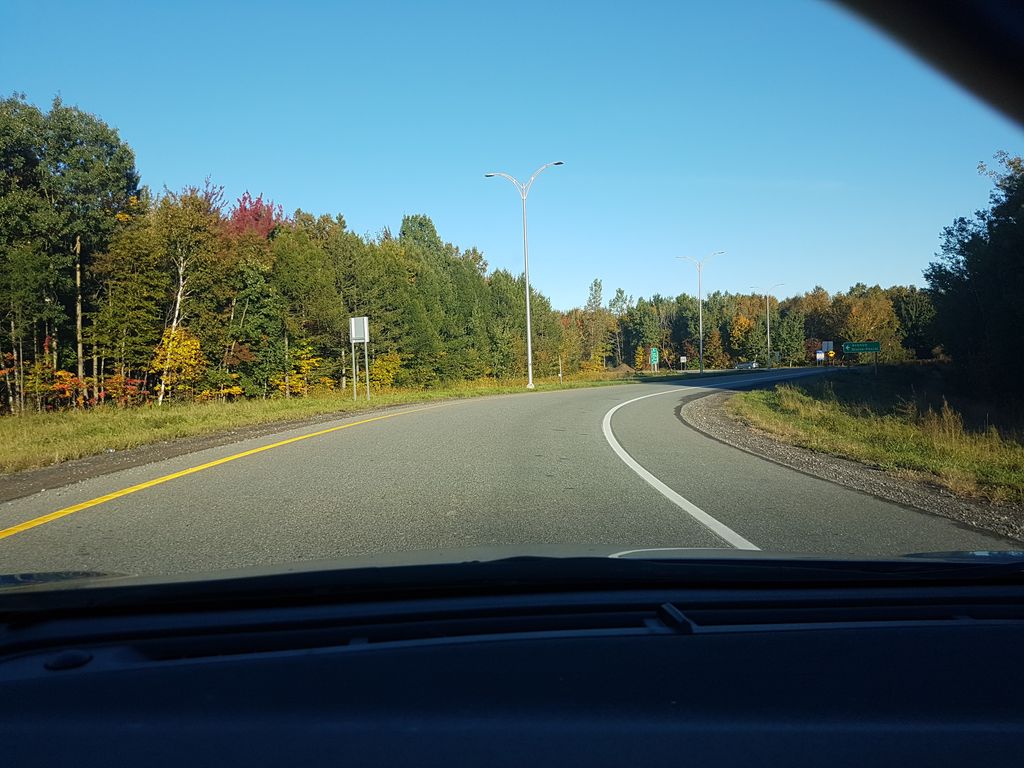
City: quebec_city